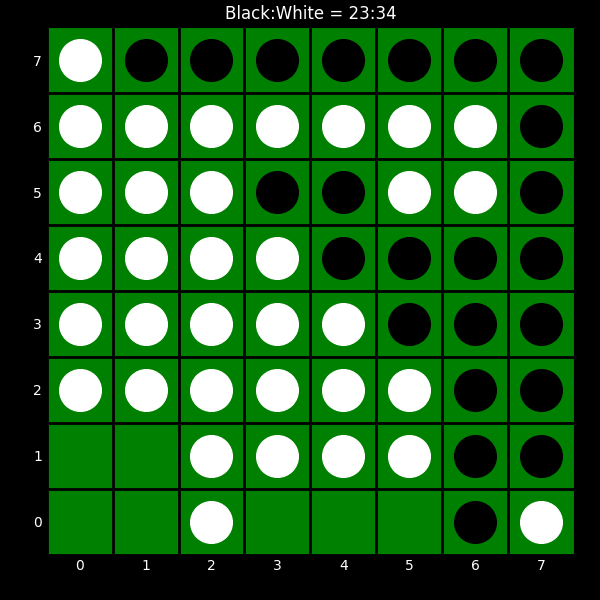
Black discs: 23
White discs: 34